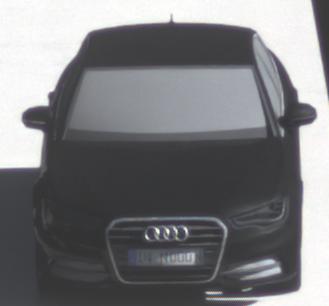
Make: Audi
Model: A6 2.0 TFSI
Detailed model: A6 (C7) Limousine
Model produced from: 2011/10
Model produced until: 2014/09
Doors: 4
Color: black
Road condition: wet road
Daytime: morning or afternoon
Contrast: medium contrast